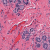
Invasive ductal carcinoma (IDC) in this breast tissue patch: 0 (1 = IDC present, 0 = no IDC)